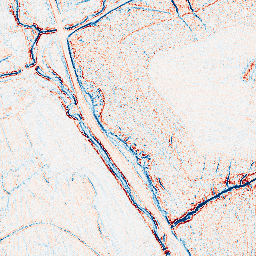
Category: edge_preserving
Decomposition family: bilateral
Decomposition parameters: d: 5
sigma_color: 50
sigma_space: 50
Upsampling method: fft_zeropad
Upsampling parameters: scale: 2
Upsampling scale: 2